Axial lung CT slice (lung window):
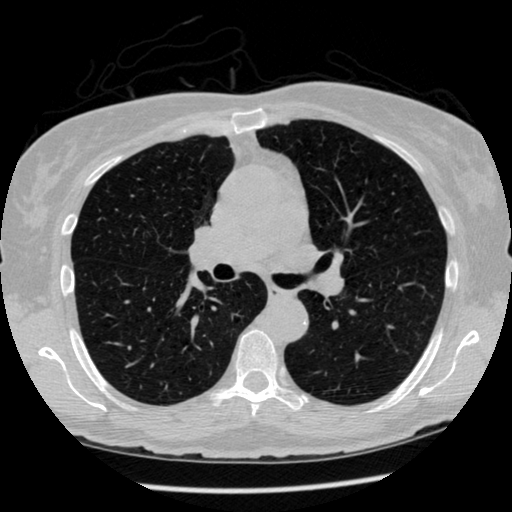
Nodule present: no